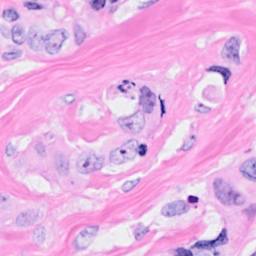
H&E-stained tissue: Breast